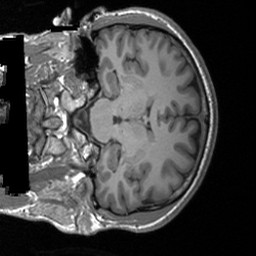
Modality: T1w
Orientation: coronal
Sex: male
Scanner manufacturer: siemens
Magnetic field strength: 3 T
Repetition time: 1.9 s
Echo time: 0.00226 s